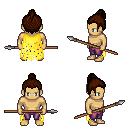
a pixel art fantasy rpg character, male body template, human, tanned skin, yellow tattered cape, magenta pants, brown short topknot hairstyle, spear, four views (front, back, left, right), 2x2 character sprite sheet, small pixel art, hard edges, no anti-aliasing